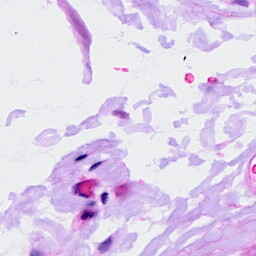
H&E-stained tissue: Ovarian